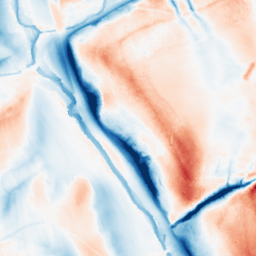
Category: classical
Decomposition family: gaussian_anisotropic
Decomposition parameters: sigma_x: 20
sigma_y: 2
Upsampling method: regularized
Upsampling parameters: scale: 4
lambda_reg: 0.001
Upsampling scale: 4